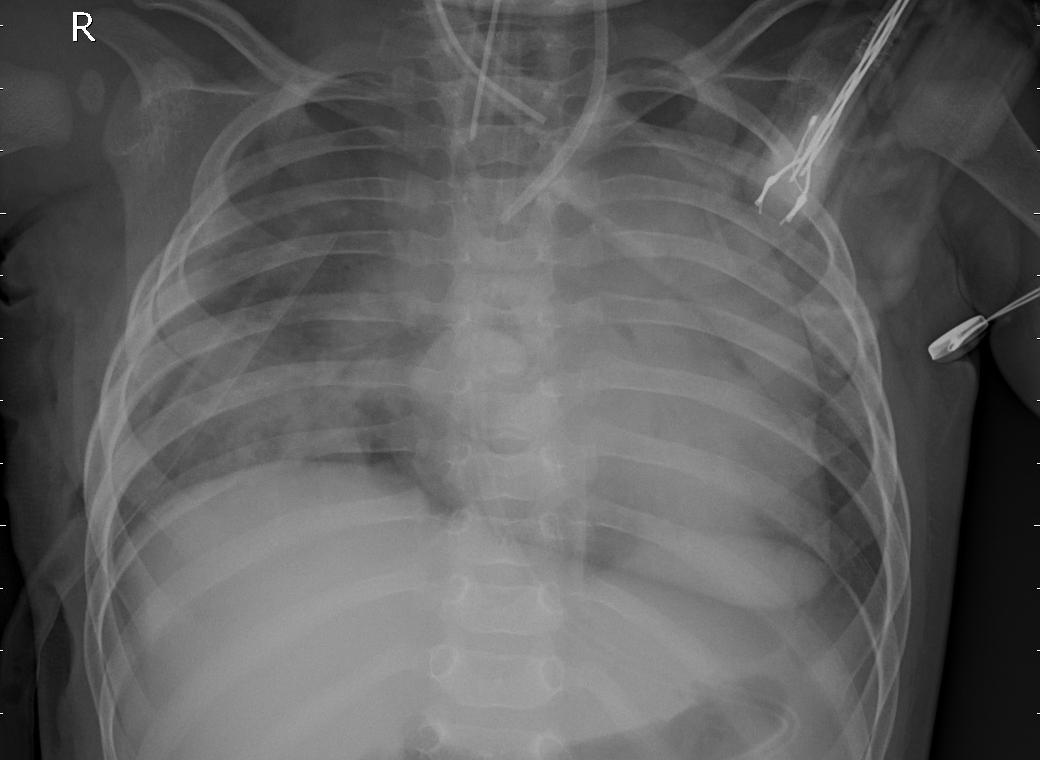
Diagnosis: PNEUMONIA